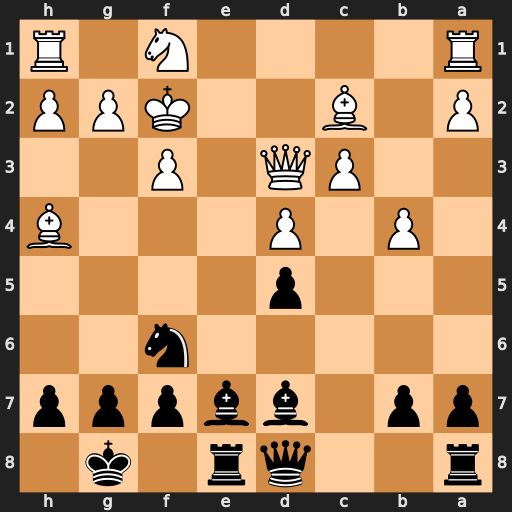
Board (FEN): r2qr1k1/pp1bbppp/5n2/3p4/1P1P3B/2PQ1P2/P1B2KPP/R4N1R
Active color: b
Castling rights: -
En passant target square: -
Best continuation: Ne4+ fxe4 Bxh4+